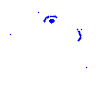
Particle: pion